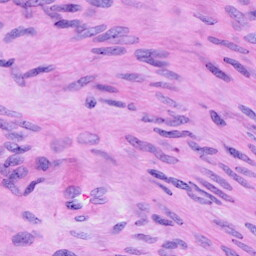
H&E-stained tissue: Cervix